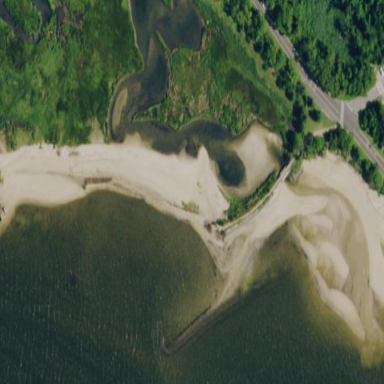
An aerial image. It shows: Sandy beach with natural surface.